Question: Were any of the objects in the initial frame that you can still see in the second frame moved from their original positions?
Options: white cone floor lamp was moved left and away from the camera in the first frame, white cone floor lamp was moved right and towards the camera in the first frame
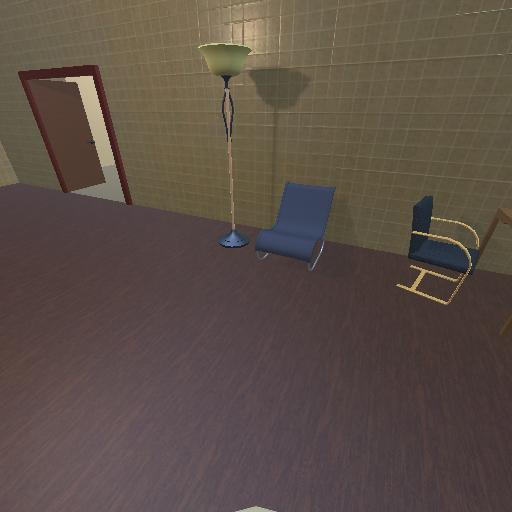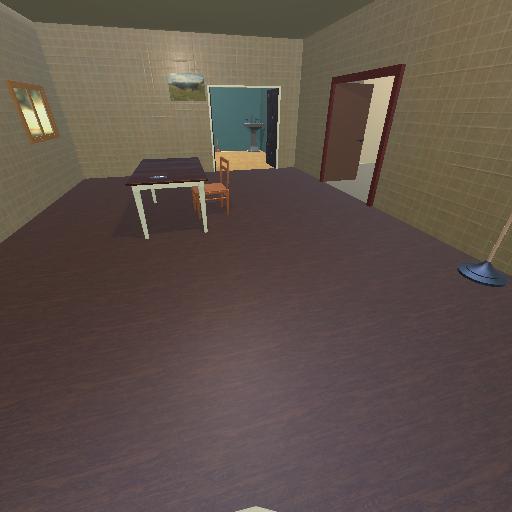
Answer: white cone floor lamp was moved left and away from the camera in the first frame